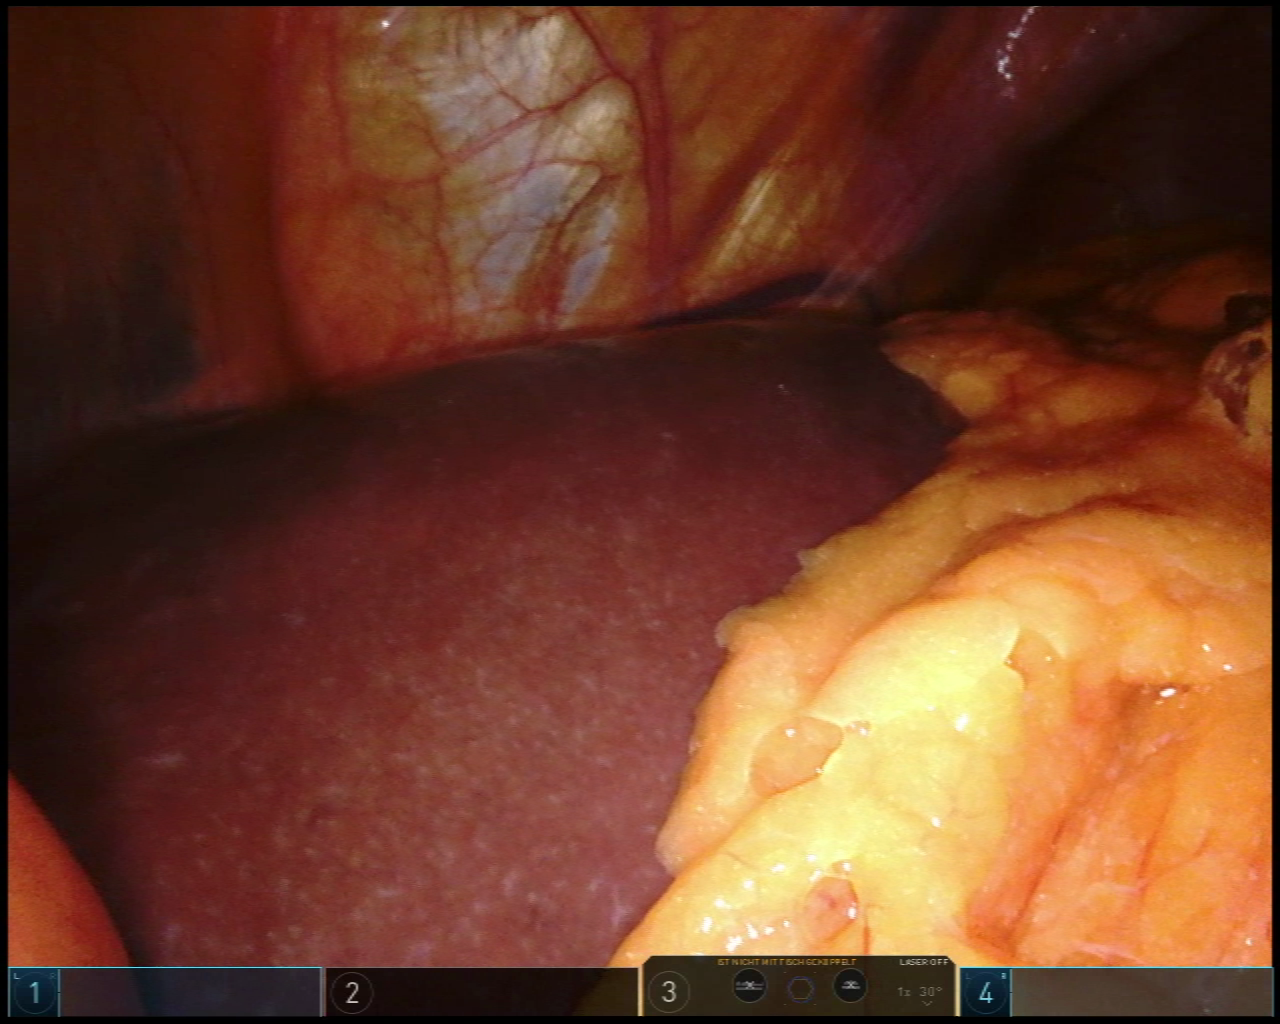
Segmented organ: liver
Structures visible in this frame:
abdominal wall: yes
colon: no
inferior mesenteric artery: no
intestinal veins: no
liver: yes
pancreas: no
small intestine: no
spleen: no
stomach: no
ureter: no
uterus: no
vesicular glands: no